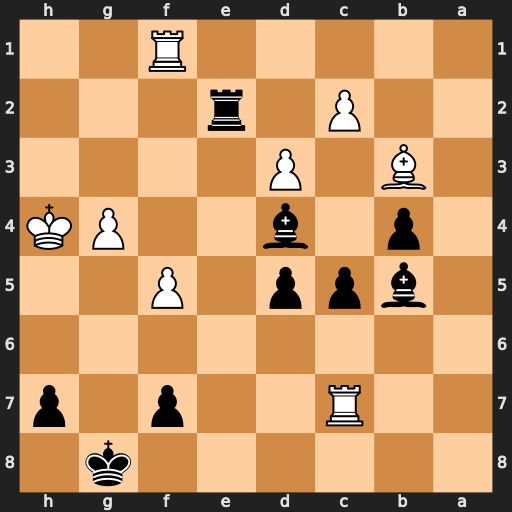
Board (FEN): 6k1/2R2p1p/8/1bpp1P2/1p1b2PK/1B1P4/2P1r3/5R2
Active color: b
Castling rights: -
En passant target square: -
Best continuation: Rh2+ Kg5 f6+ Kf4 Be5+